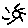
Label: sun